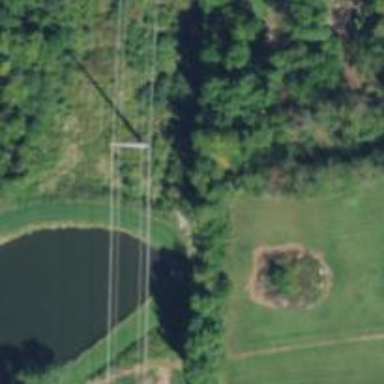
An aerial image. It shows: Power tower.